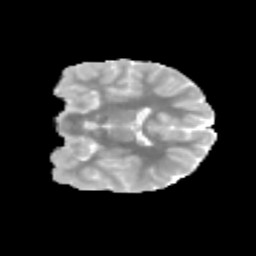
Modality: MD
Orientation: coronal
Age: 9
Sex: male
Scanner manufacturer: siemens
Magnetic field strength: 3 T
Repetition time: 3.8 s
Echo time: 0.07 s